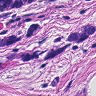
Metastatic tissue present: yes